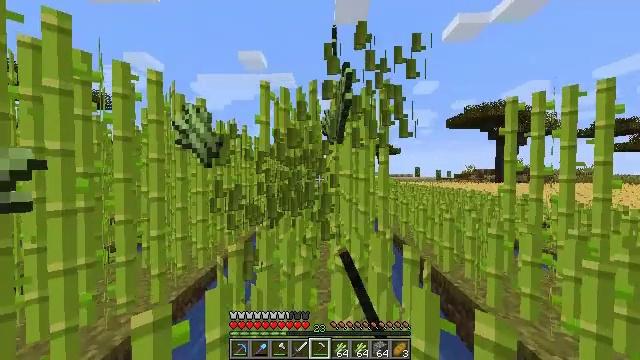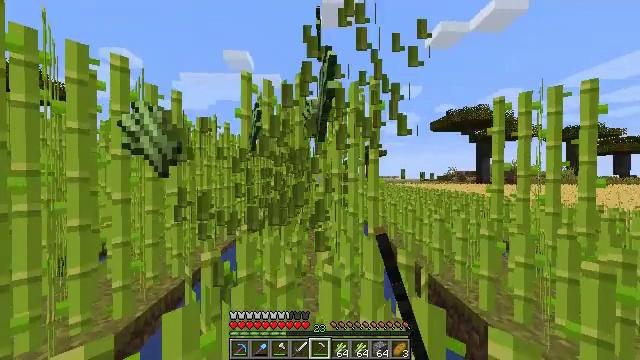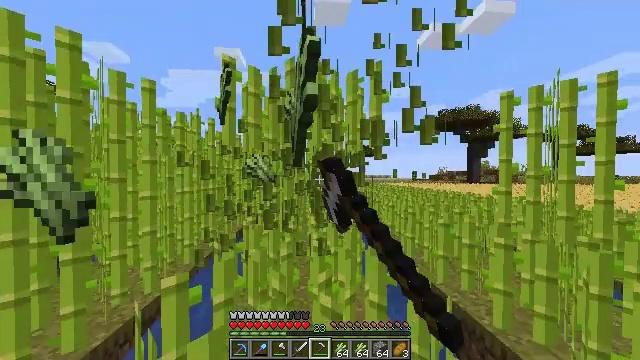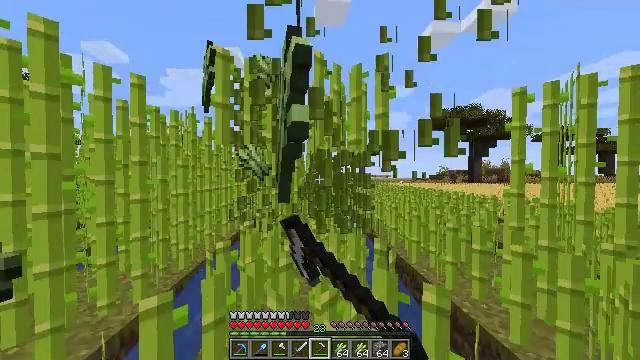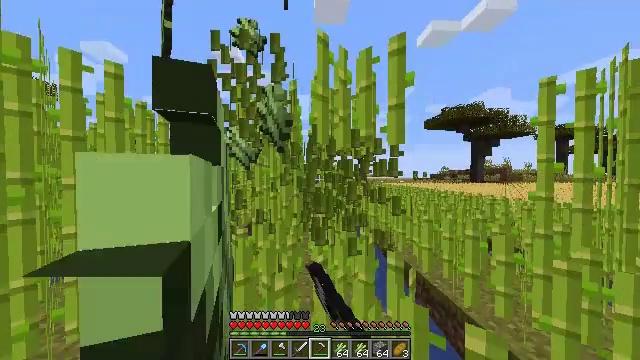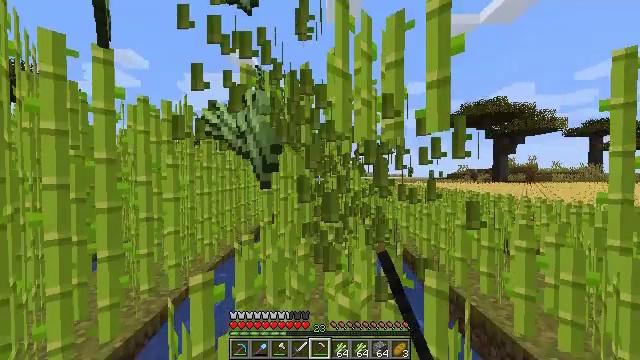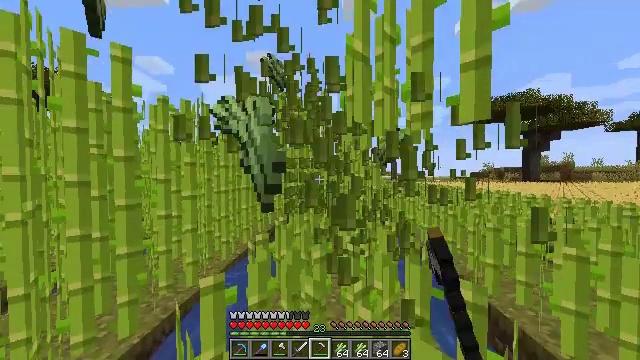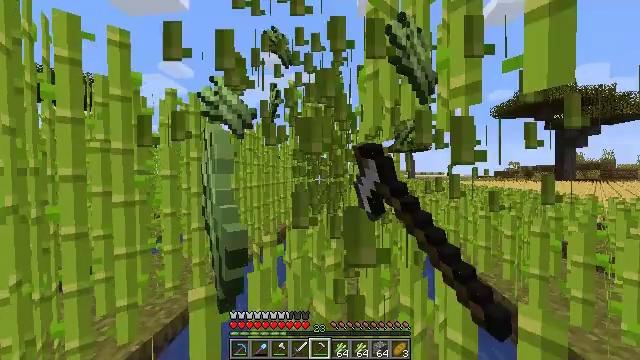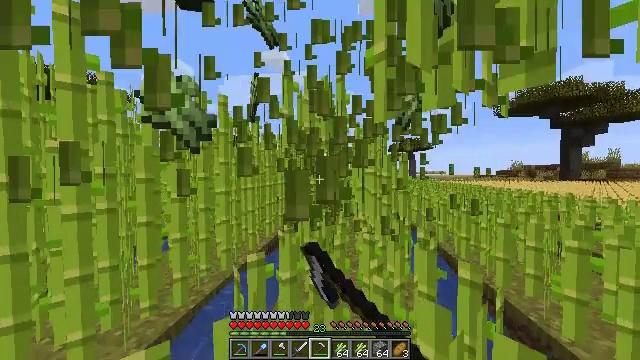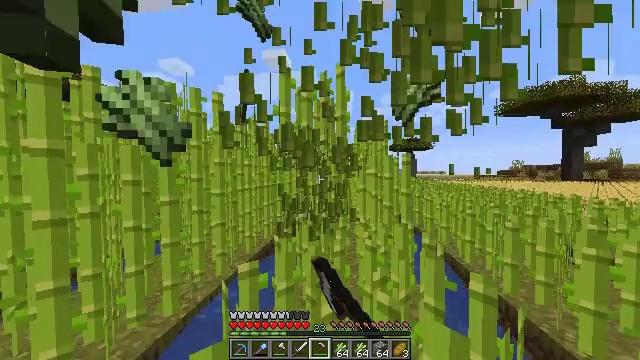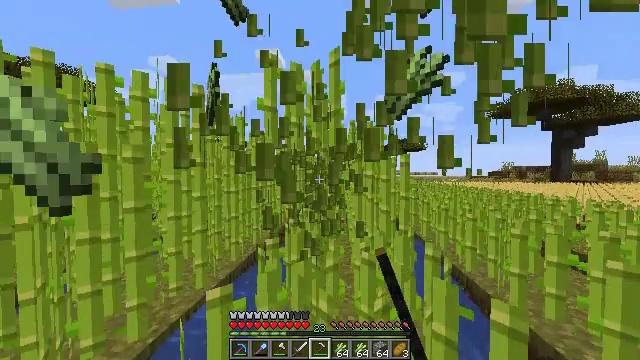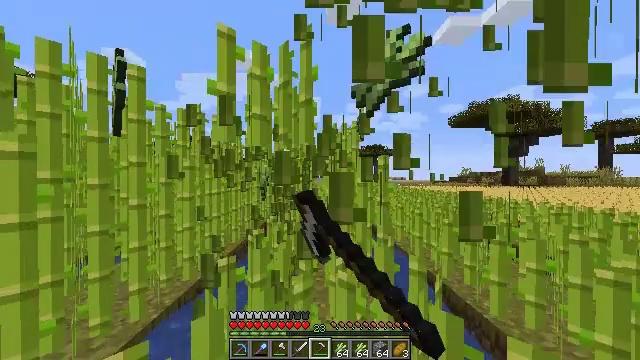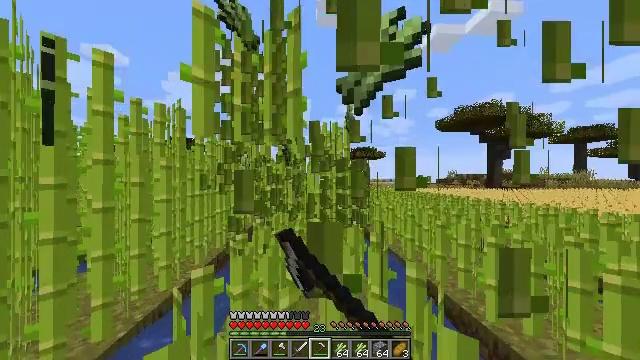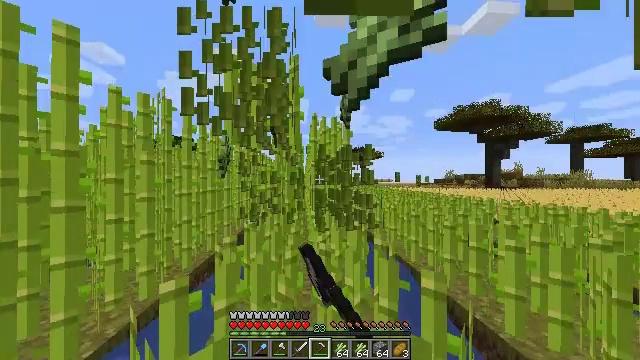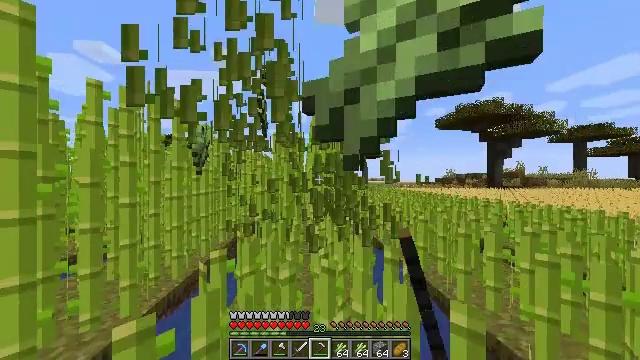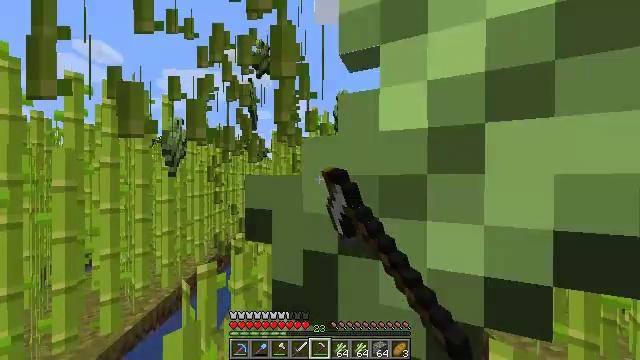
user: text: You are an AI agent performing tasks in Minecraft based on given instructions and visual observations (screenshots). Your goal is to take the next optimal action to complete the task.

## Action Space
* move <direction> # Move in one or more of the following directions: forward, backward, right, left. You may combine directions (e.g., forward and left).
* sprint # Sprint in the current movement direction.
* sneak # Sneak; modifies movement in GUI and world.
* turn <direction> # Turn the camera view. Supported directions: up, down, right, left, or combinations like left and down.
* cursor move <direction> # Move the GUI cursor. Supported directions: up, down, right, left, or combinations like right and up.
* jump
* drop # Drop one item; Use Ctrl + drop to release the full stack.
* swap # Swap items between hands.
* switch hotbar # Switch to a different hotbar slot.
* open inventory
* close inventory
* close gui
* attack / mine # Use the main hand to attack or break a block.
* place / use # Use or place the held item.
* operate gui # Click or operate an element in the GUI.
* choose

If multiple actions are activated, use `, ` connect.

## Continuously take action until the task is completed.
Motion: motion action
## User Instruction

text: Cut down the sugar cane stalks.
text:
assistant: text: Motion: move forward, sprint, turn right, attack / mine
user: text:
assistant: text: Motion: move forward, sprint, turn right, attack / mine
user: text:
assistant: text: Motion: move forward, sprint, attack / mine
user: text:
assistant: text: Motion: move forward, sprint, attack / mine
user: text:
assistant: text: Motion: move forward, sprint, turn left, attack / mine
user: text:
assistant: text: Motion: move forward, sprint, turn left, attack / mine
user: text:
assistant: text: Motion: move forward, sprint, turn left, attack / mine
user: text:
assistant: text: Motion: move forward, sprint, attack / mine
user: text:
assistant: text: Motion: move forward, sprint, attack / mine
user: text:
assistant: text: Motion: move forward, sprint, turn right, attack / mine
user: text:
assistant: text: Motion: move forward, sprint, turn right and up, attack / mine
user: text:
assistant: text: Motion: move forward, sprint, turn right, attack / mine
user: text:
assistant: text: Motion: move forward, sprint, attack / mine
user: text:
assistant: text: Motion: move forward, sprint, attack / mine
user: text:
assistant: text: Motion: move forward, sprint, attack / mine
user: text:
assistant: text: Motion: move forward, sprint, turn left, attack / mine
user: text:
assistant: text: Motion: move forward and move left, sprint, turn left, attack / mine
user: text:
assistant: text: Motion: move forward and move left, sprint, turn left, attack / mine
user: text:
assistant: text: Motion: move forward and move left, sprint, attack / mine
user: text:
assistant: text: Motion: move forward, sprint, turn right, attack / mine
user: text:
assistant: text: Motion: move forward, sprint, turn right, attack / mine
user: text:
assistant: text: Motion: move forward, sprint, turn right, attack / mine
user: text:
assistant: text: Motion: move forward, sprint, turn right, attack / mine
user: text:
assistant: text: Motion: move forward, sprint, turn left, attack / mine
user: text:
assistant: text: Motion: move forward, sprint, turn left, attack / mine
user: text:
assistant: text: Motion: move forward, sprint, turn left, attack / mine
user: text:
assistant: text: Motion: move forward, sprint, attack / mine
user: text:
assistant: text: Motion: move forward and move left, sprint, attack / mine
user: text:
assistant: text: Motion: move forward and move left, sprint, attack / mine
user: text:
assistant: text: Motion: move forward and move left, sprint, attack / mine